Question: I have a situation where I need to combine two different tables with different columns.

:
'''
create table tableA ([timestamp] datetime, [source] char(1), [description] varchar(20));
insert into tableA values
('2018-10-12', 'a', 'first day'),
('2018-10-13', 'b', 'alarms'),
('2018-10-14', 'c', 'processing');
create table tableB ([timestamp] datetime, entity varchar(20));
insert into tableB values
('2018-10-12', 'new env'),
('2018-10-13', 'resource'),
('2018-10-18', 'integrated');
'''
I have different columns in two different tables. And I need to combine it as shown in screenshot using SQL.
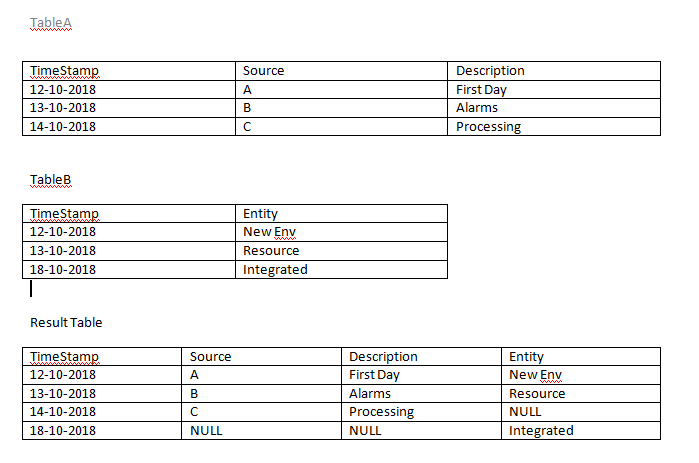
Answer: You need to use 'full join'. Try this query:
'''
select coalesce (a.timestamp, b.timestamp), source, description, entity
from tableA a
full join tableB b on a.timestamp = b.timestamp
'''
<URL>